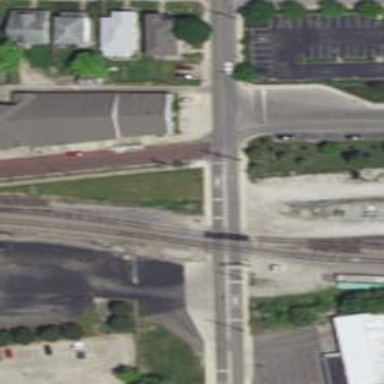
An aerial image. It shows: Railway crossing.